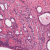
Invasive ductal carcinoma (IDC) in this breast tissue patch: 0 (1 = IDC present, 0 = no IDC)